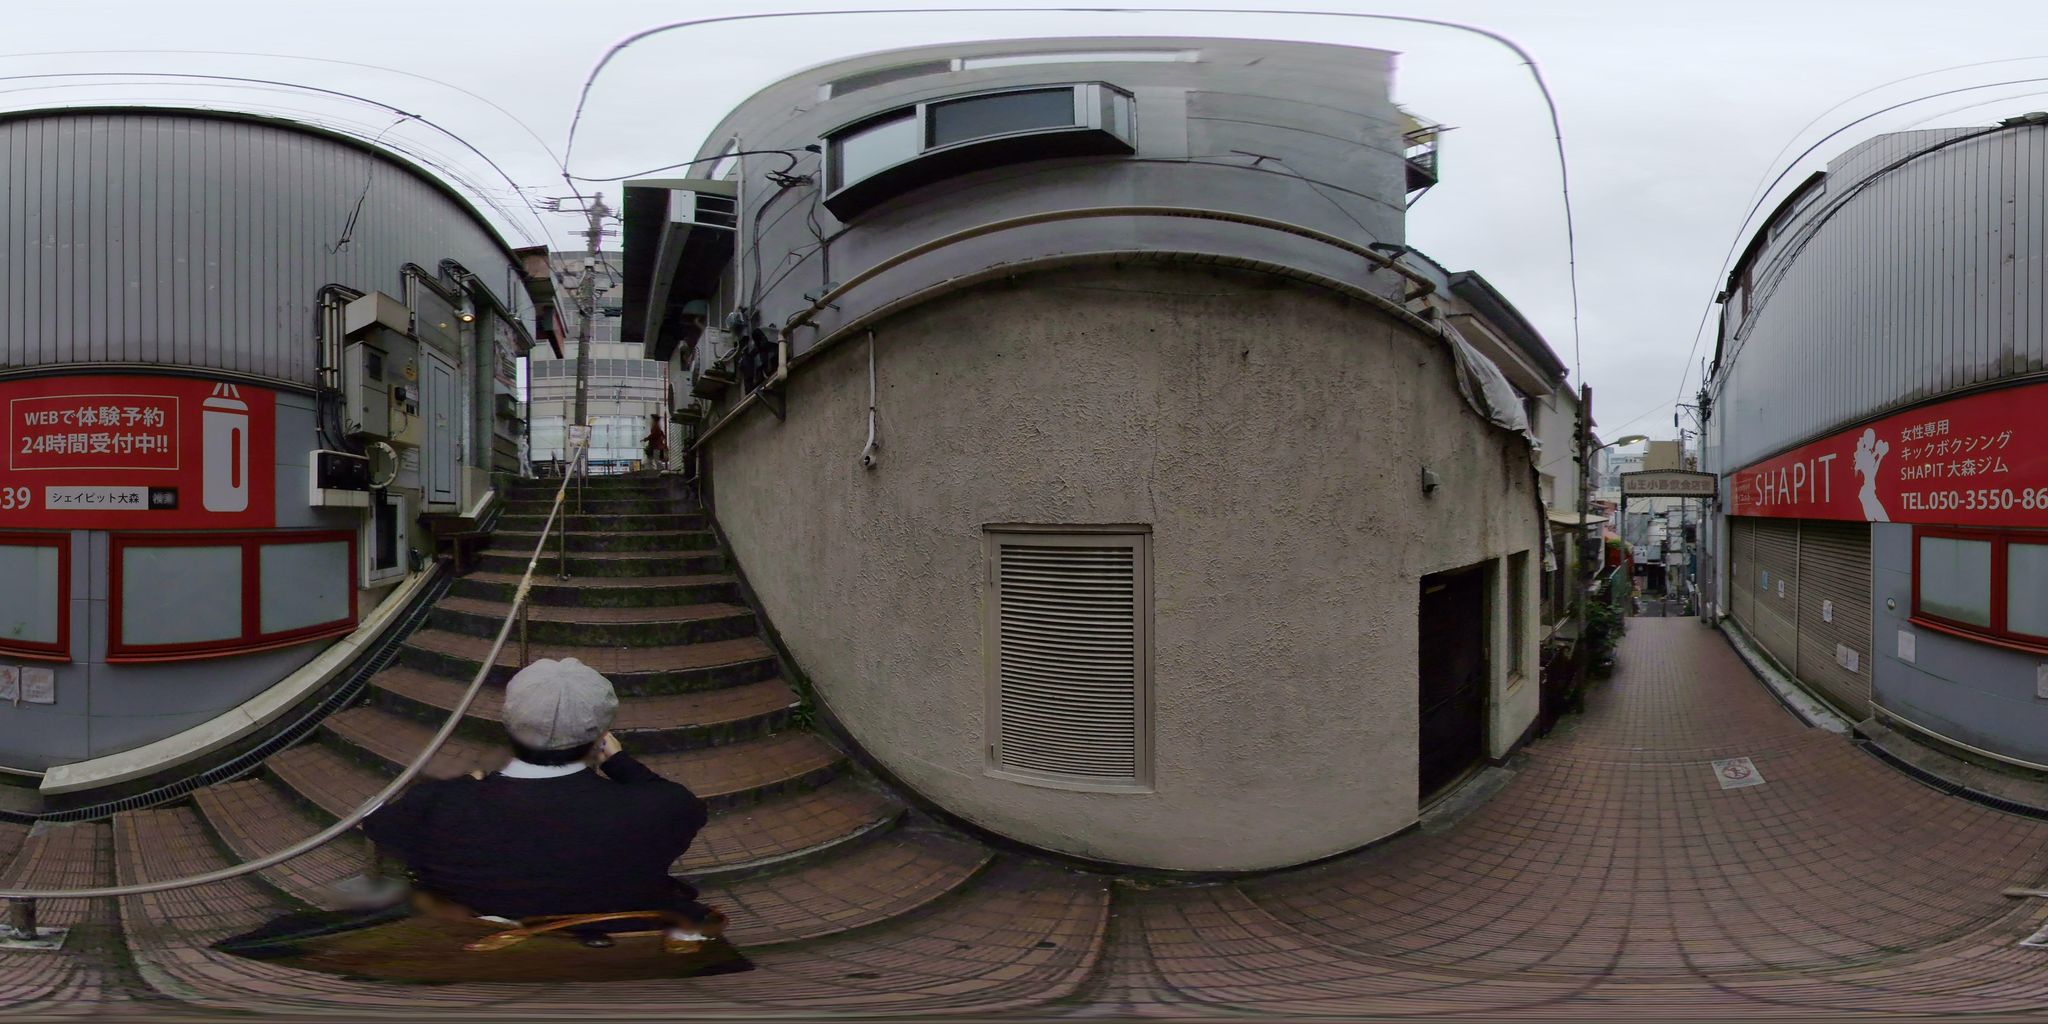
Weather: snowy
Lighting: day
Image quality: slightly poor
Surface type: walking surface
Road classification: steps, footway, path
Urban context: urban centre
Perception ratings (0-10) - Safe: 0.86, Lively: 2.35, Beautiful: 2.79, Boring: 5.02, Depressing: 7.94, Wealthy: 2.11